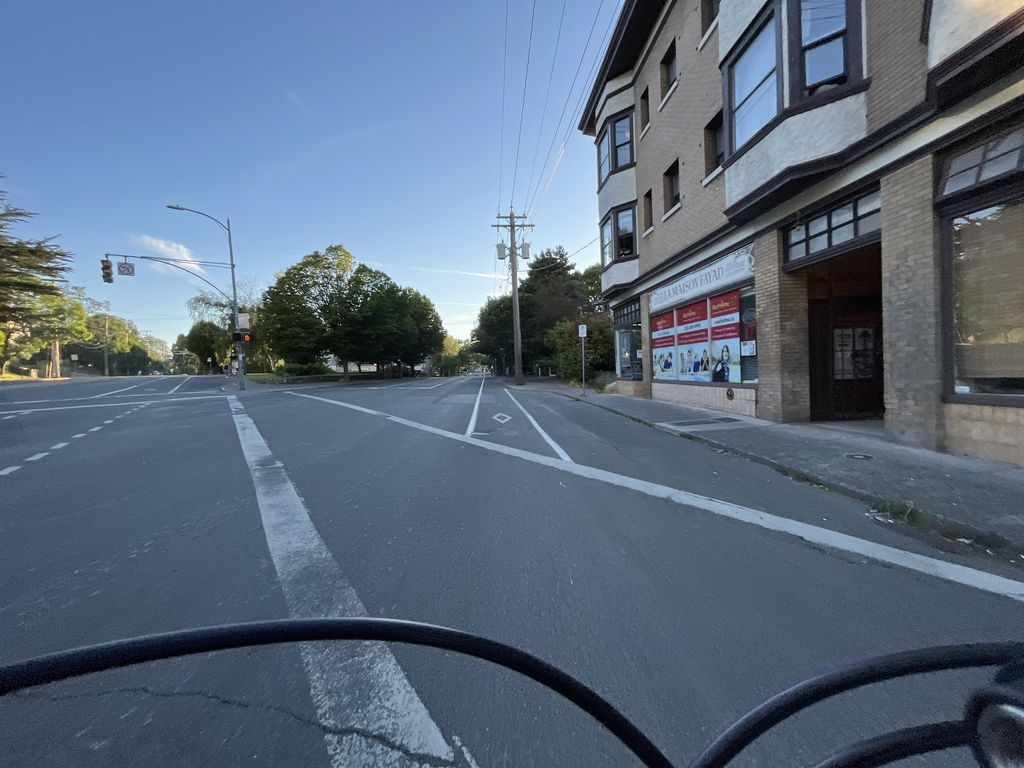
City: victoria